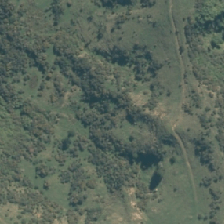
Land cover: high_producing_grassland